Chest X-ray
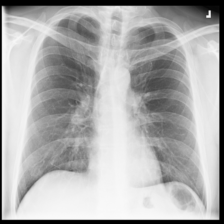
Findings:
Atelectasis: negative
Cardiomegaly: negative
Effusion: negative
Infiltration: negative
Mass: negative
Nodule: negative
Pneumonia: negative
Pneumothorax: negative
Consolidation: negative
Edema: negative
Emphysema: negative
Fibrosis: negative
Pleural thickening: negative
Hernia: negative